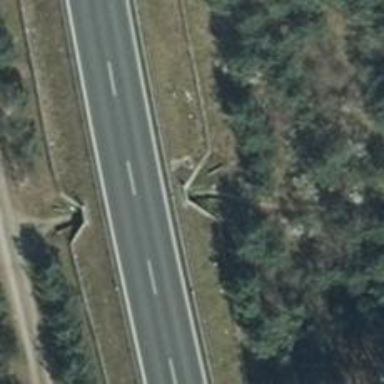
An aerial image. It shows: Gravel path passing through tunnel.